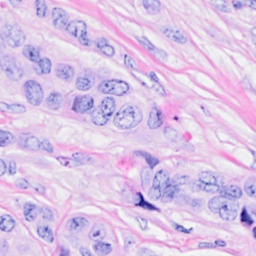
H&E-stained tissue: Breast